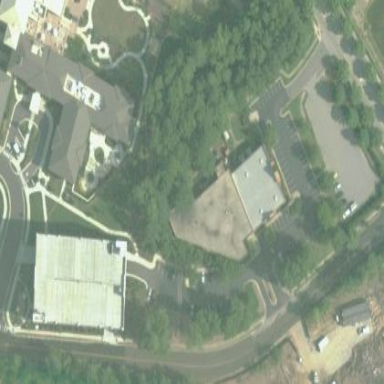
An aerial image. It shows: Commercial building.